Interaction volume radius: 5 \u00c5
Interaction volume height: 10 \u00c5
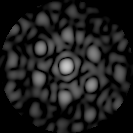
Disorder parameter: 0.6503